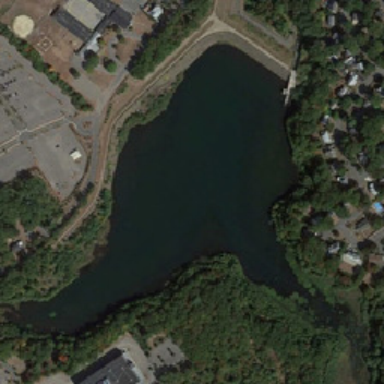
On the ground in irregular shape of the pond .